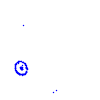
Particle: proton